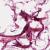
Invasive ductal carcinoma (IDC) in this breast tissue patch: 0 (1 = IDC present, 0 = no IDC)